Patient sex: F
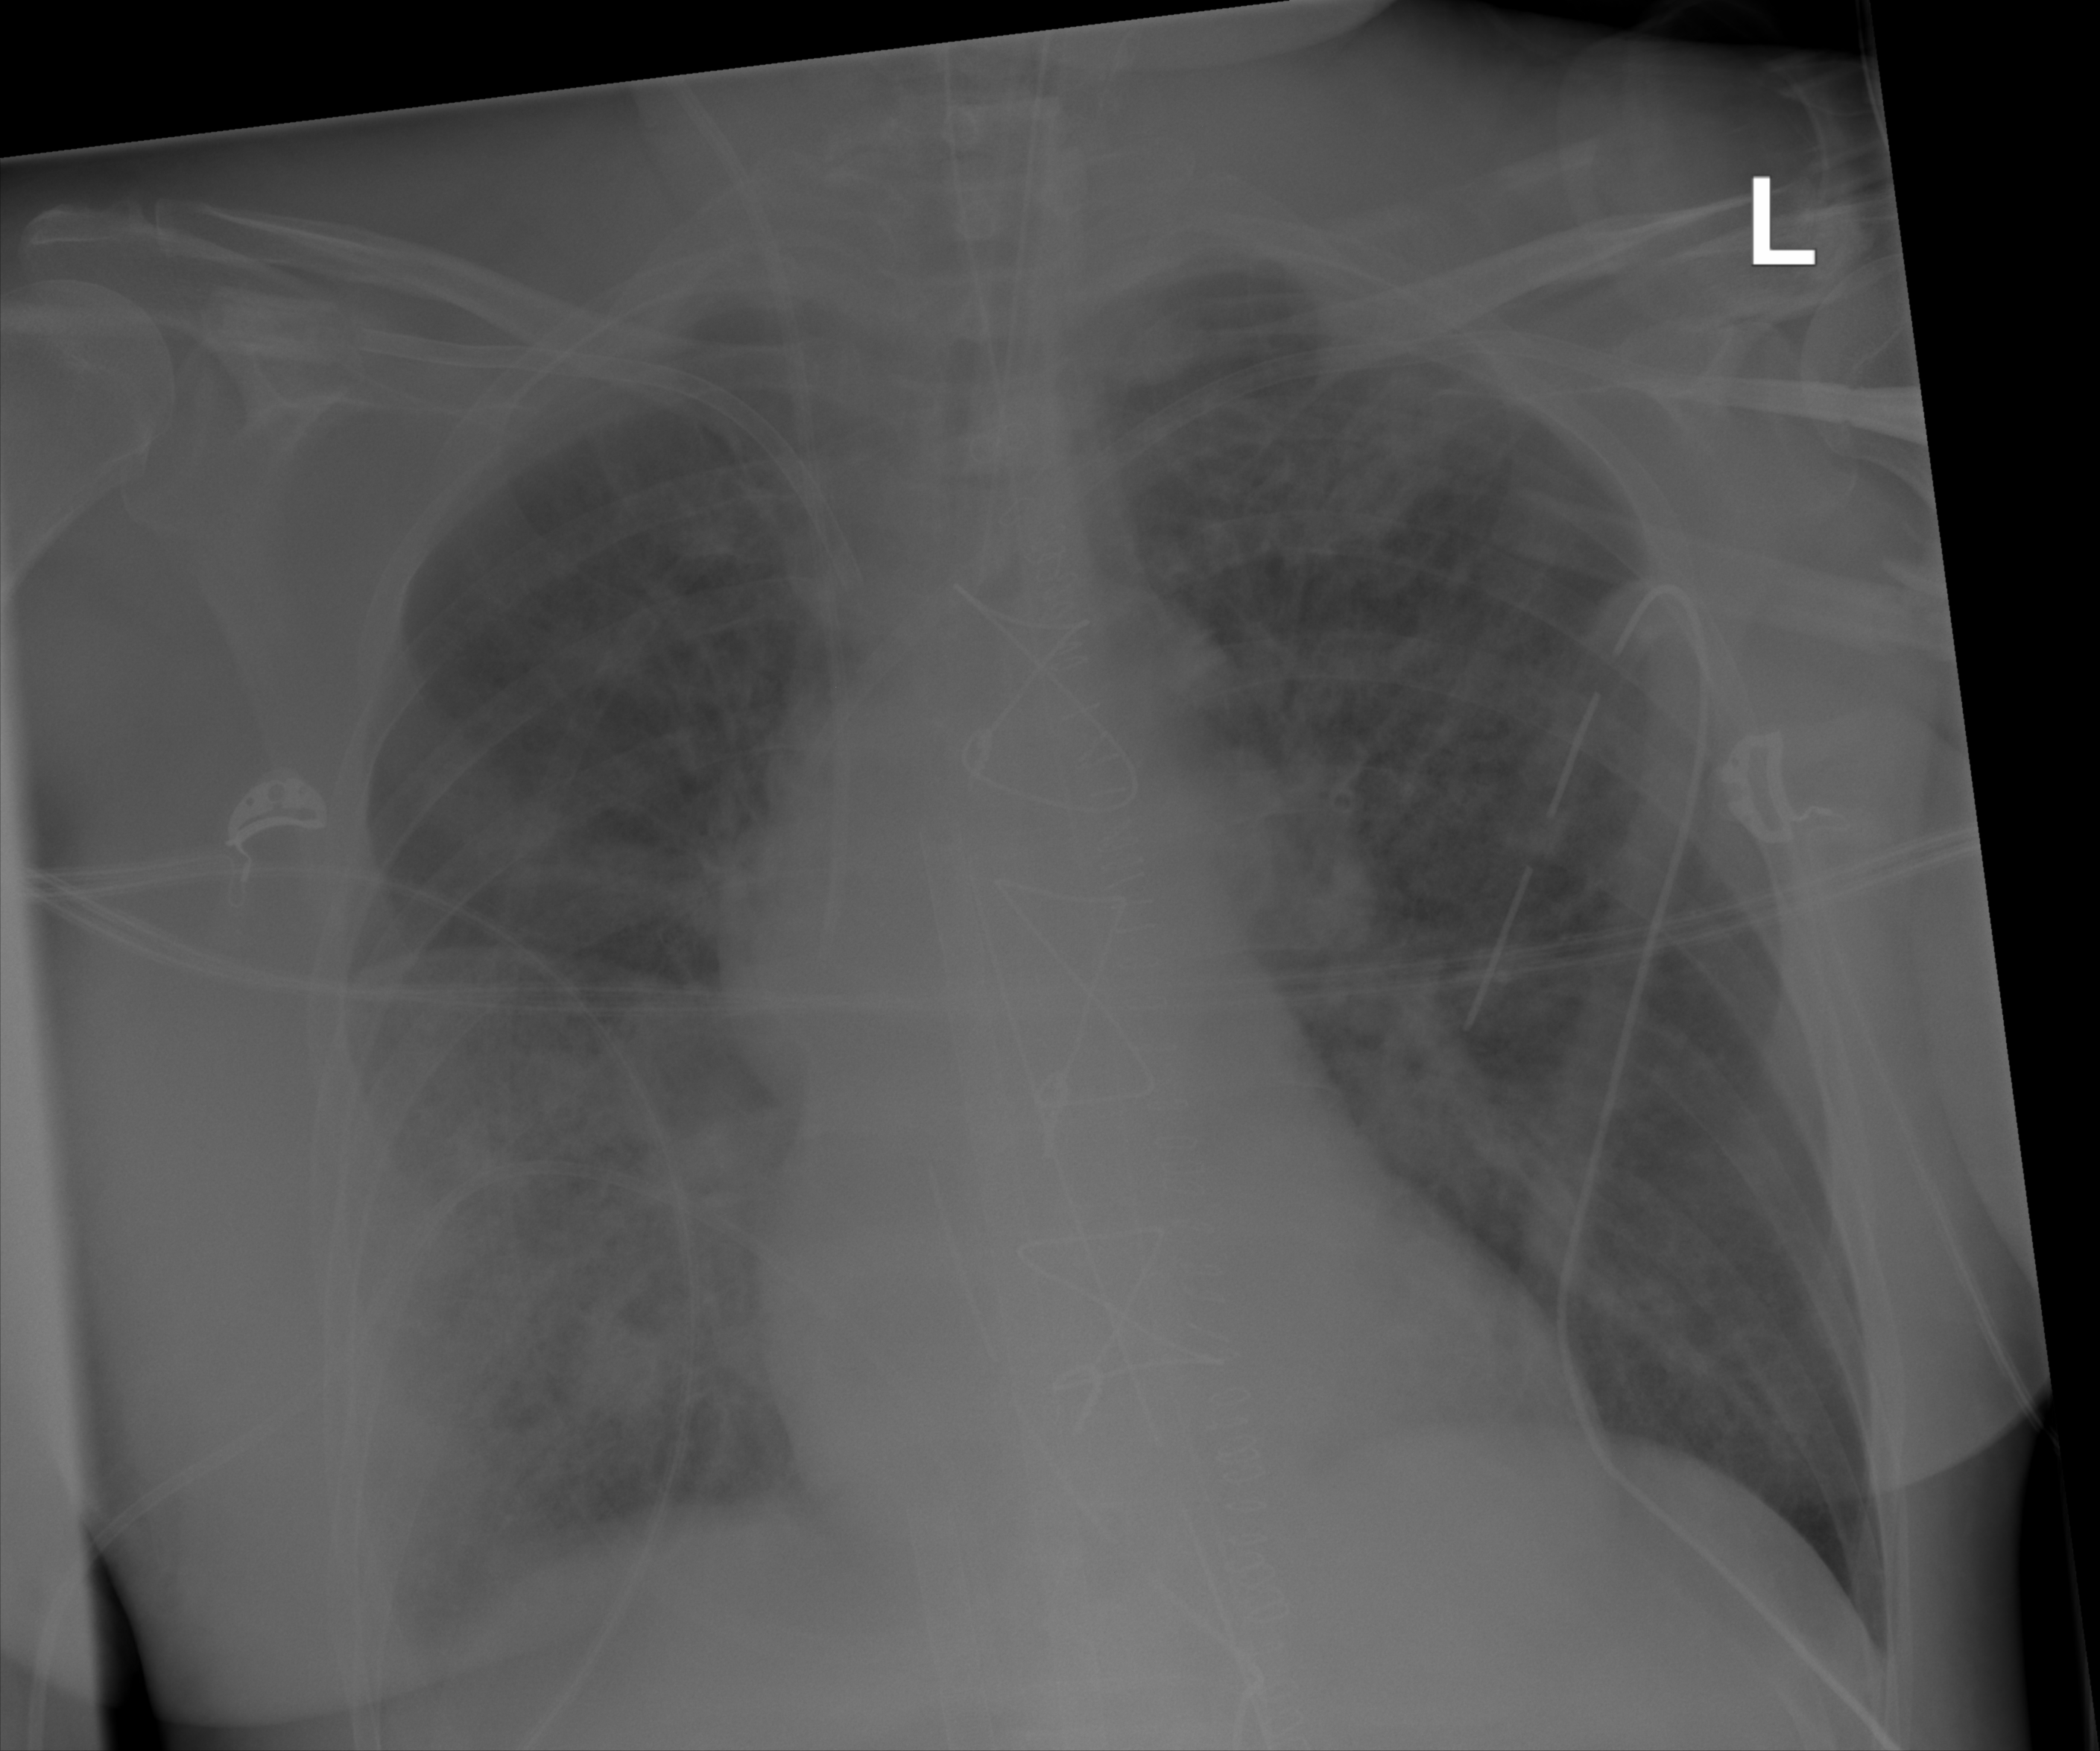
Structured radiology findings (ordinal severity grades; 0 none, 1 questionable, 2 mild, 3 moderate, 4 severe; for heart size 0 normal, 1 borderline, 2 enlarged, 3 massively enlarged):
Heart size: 2
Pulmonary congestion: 3
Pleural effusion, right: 2
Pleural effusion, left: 0
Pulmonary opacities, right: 3
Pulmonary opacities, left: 3
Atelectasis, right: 3
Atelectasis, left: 3